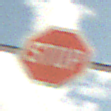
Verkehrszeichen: Stop
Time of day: Midday
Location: Outdoor (Beach)
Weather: PartlyCloudy
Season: NotSpecified
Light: Natural